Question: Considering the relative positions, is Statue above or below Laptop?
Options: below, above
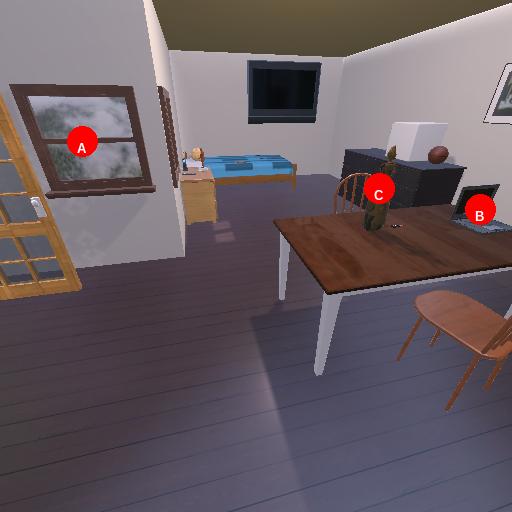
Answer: below